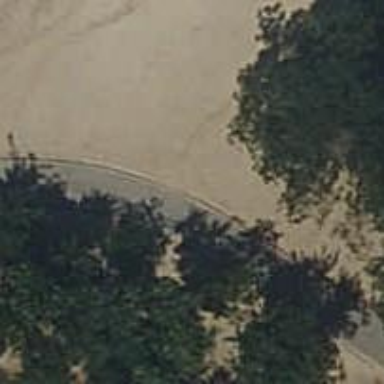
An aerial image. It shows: Sidewalk made of sett.